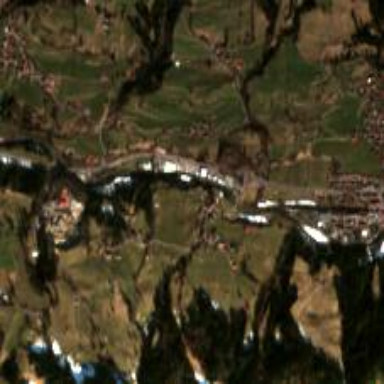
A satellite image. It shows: Small hamlet.